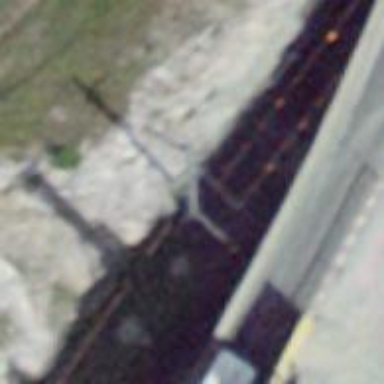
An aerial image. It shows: Power pole.